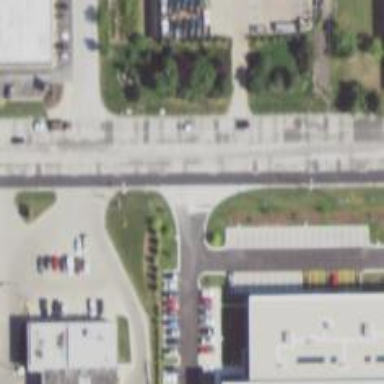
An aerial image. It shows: Secondary road with asphalt surface.